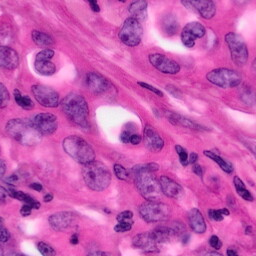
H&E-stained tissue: Pancreatic